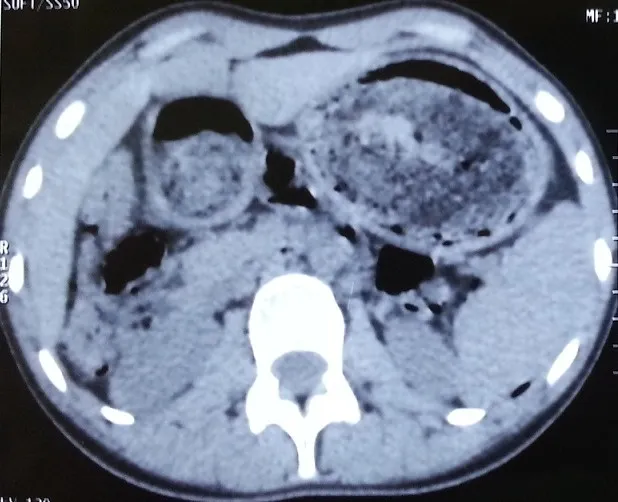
Preoperative CT scan: coronal image of the gastro-duodenal trichobezoar.
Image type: radiology (ct)